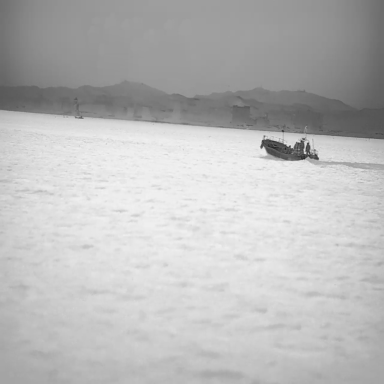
There are two bulk_carriers in the infrared image.